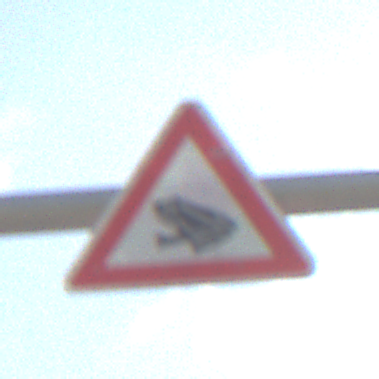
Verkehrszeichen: AmphibienwanderungRechts
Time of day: Midday
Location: Outdoor (RoadRail)
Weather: PartlyCloudy
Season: NotSpecified
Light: Natural